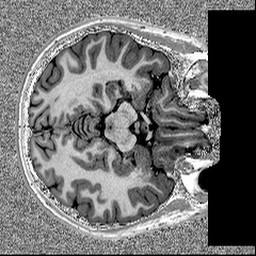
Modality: MP2RAGE
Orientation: axial
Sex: male